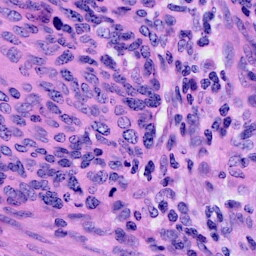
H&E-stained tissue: Cervix